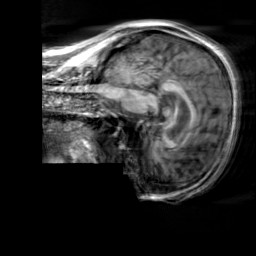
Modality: T1w
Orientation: sagittal
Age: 65
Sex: female
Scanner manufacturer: siemens
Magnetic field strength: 3 T
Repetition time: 2.3 s
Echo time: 0.00303 s